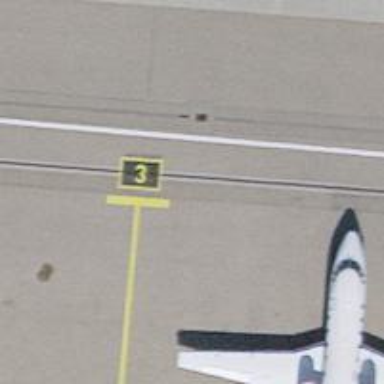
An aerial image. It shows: Airport parking position.